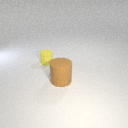
large brown rubber cylinder in front of small yellow rubber cylinder